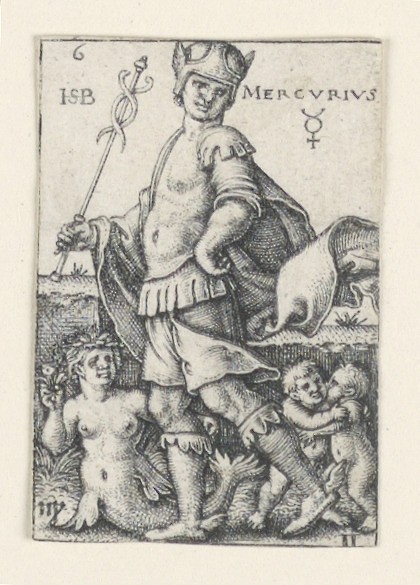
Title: Mercury, from The Seven Planets
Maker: Hans Sebald Beham, German, 1500–1550
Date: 1539
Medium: Engraving on paper
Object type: Print
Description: The figure of Mercury is seen moving to the left, his head turned toward the viewer. His left hand rests on his hip; his staff is held in his right hand. He is accompanied by Virgo (the Virgin) and Gemini (the twins). At upper right, the word "MERCURIUS," and the symbol for quick-silver (mercury).